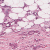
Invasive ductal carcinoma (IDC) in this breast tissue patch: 1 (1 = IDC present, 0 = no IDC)